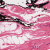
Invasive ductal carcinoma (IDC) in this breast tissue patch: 0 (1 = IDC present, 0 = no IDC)